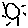
Label: sun